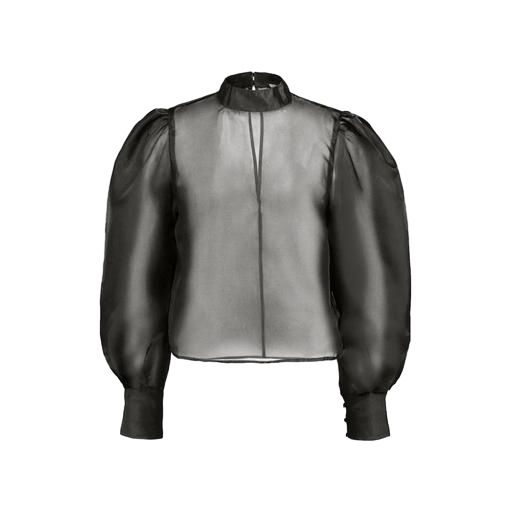
high-neck blouse, vero moda black high neck blouse, high-neck top, white background